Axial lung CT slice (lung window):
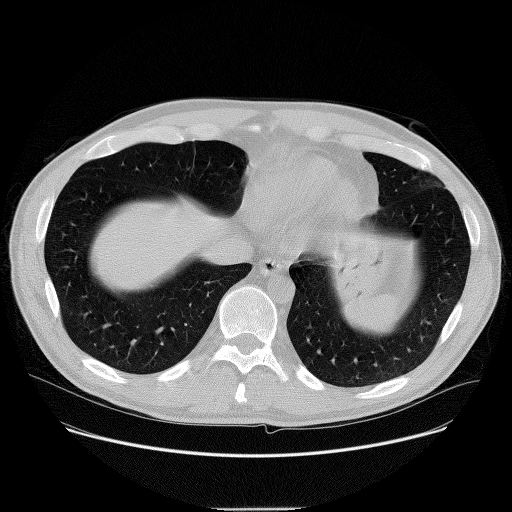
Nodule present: no